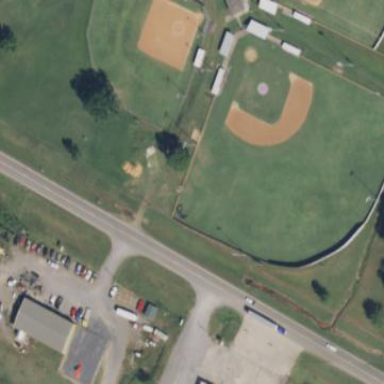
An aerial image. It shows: Baseball pitch for leisure land.